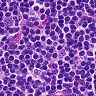
Metastatic tissue present: no